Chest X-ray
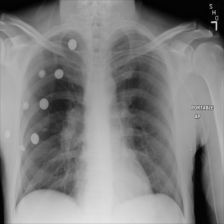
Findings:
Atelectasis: negative
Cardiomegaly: negative
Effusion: negative
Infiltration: negative
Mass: negative
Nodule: negative
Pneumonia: negative
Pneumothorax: negative
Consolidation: negative
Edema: negative
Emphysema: negative
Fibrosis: negative
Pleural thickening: negative
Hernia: negative